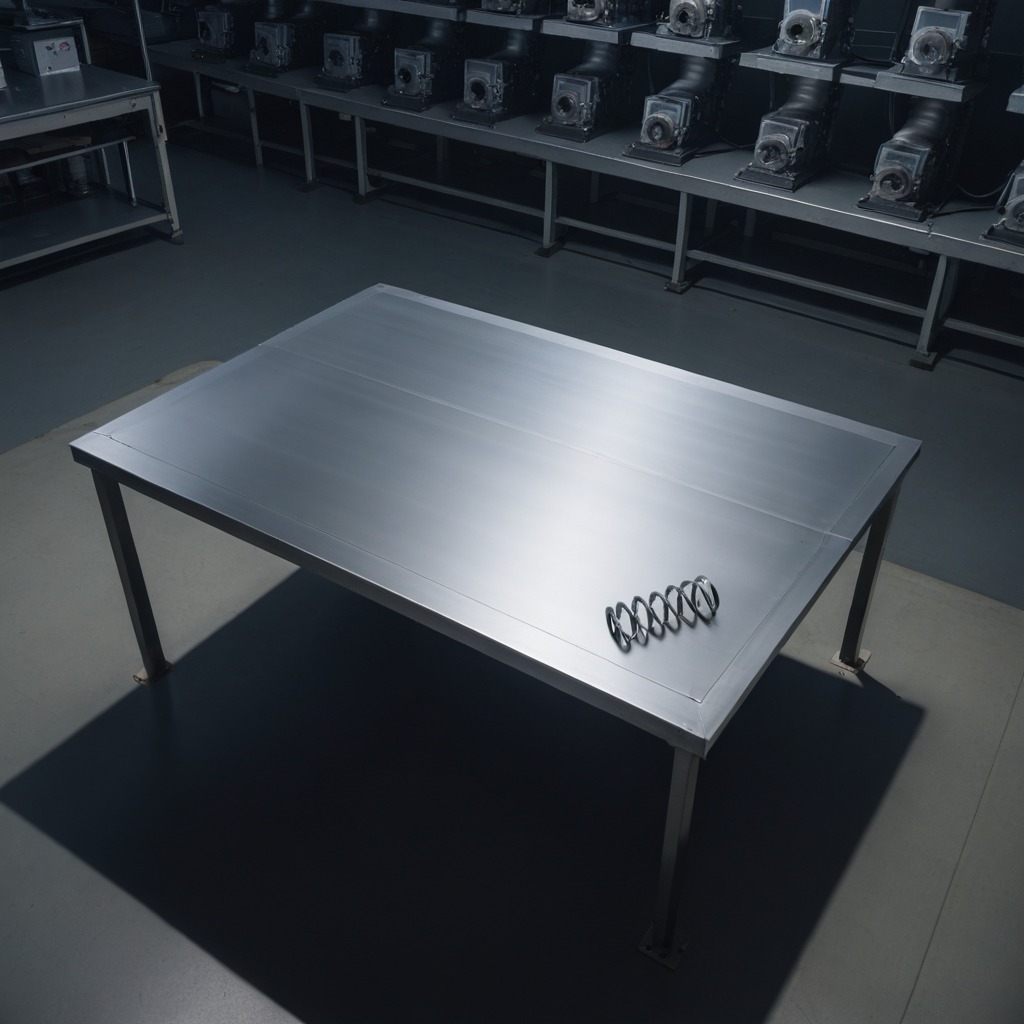
A coiled metal spring is lying on a clean empty table in a basement in the evening.